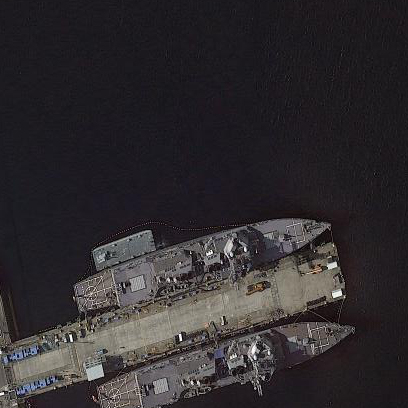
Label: destroyer